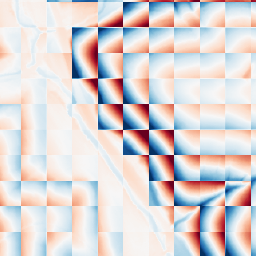
Category: wavelet
Decomposition family: wavelet_biorthogonal
Decomposition parameters: wavelet: bior1.3
level: 5
Upsampling method: area
Upsampling parameters: scale: 2
Upsampling scale: 2